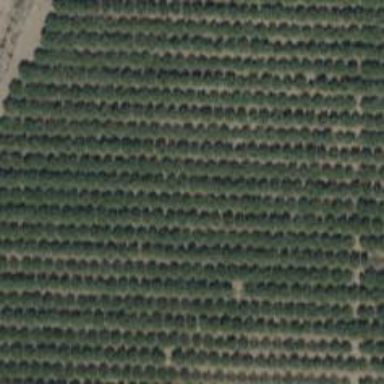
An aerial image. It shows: Orchard.